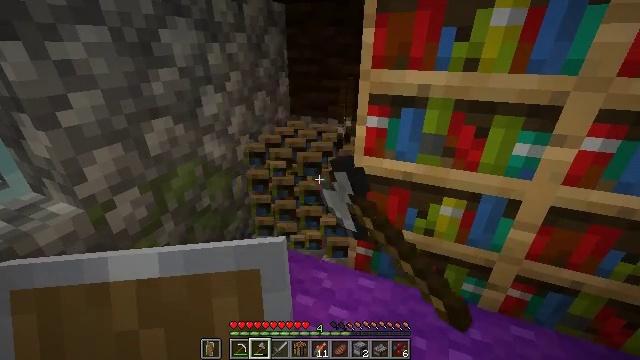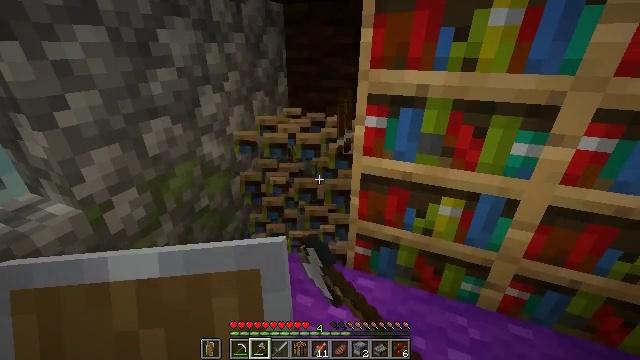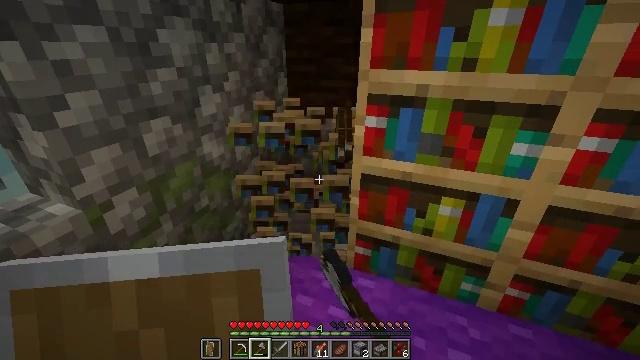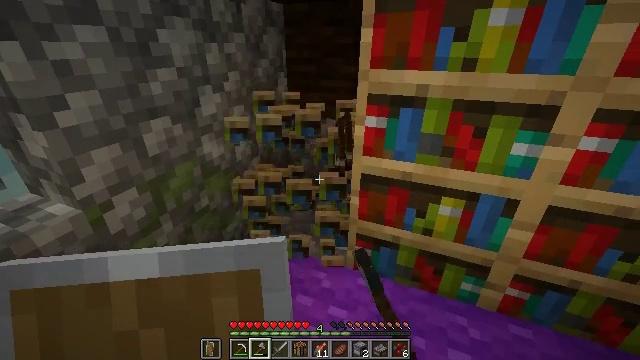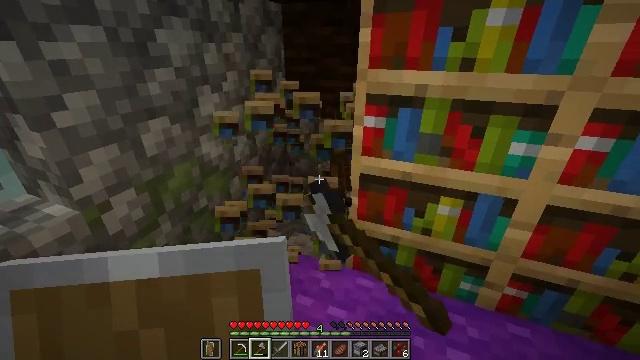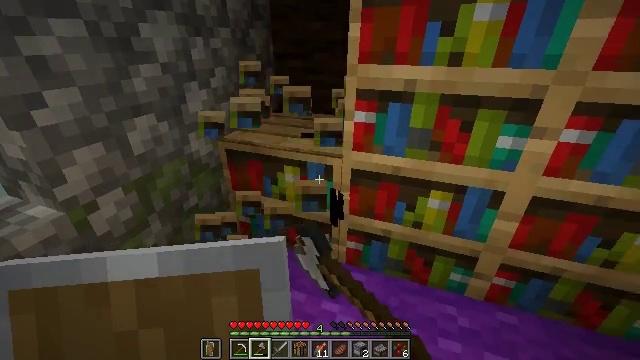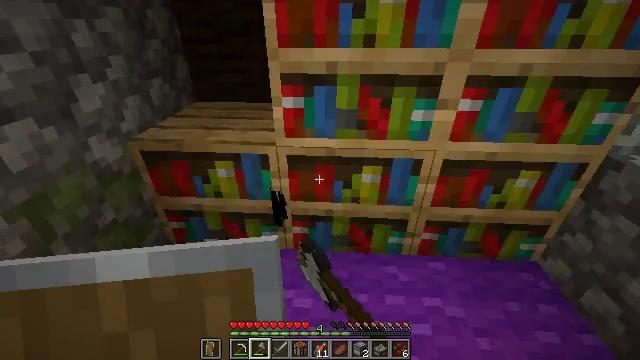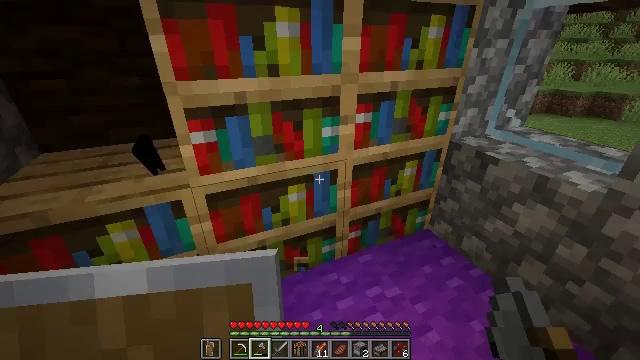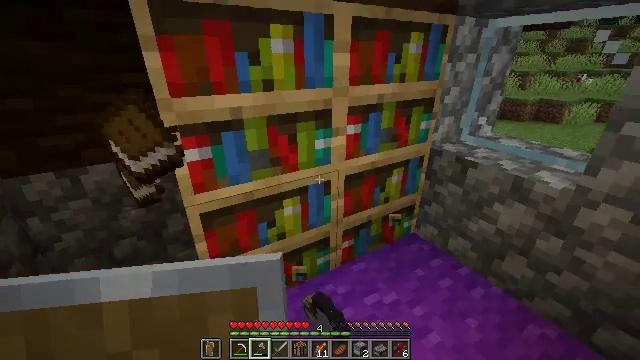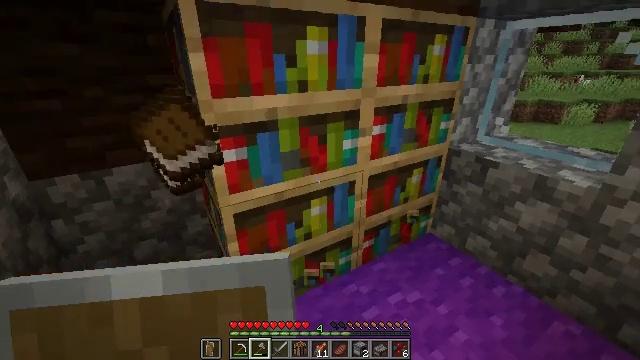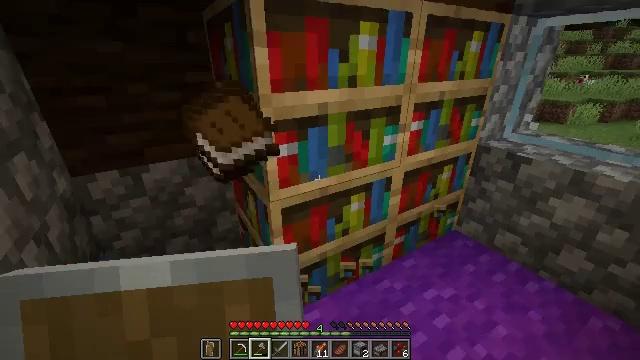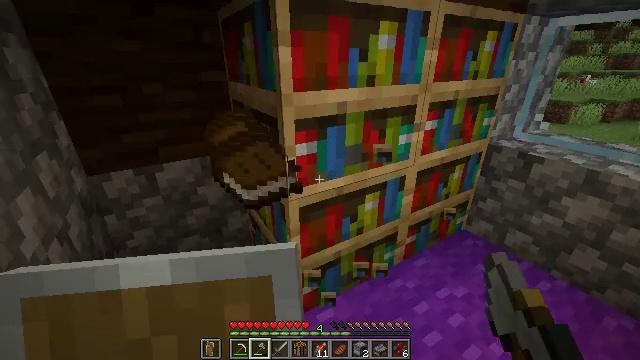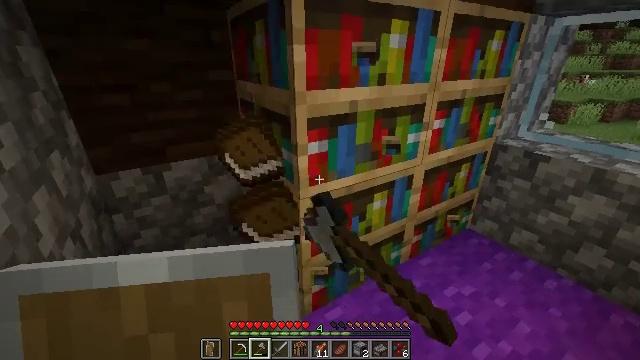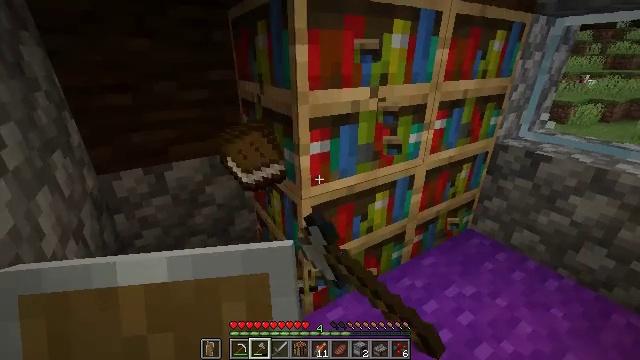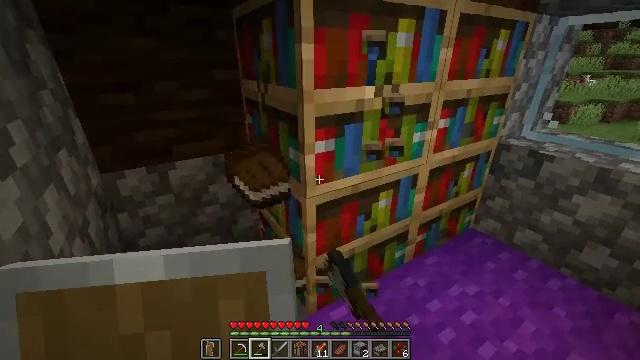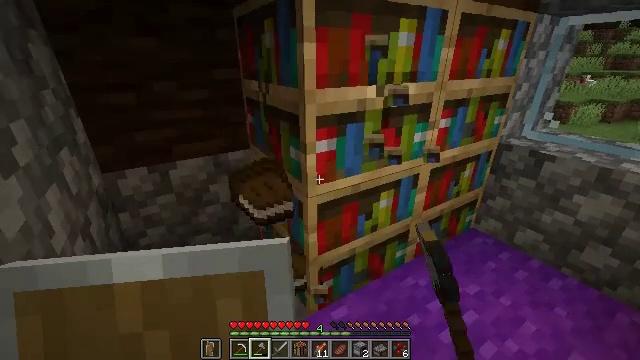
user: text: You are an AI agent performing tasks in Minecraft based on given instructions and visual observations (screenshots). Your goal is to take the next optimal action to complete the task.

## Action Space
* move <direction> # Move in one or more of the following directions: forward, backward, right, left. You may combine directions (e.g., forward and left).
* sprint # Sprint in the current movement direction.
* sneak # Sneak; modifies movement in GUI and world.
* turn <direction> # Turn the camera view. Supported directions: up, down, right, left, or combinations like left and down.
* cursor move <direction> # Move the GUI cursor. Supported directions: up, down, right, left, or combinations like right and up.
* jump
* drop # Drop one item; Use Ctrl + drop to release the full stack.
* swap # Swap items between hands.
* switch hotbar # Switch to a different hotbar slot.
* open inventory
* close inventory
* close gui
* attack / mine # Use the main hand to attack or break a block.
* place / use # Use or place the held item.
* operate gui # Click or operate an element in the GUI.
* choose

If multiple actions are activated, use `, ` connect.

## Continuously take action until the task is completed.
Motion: motion action
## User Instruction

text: Attack the bookshelf to recycle it.
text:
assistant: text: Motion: attack / mine
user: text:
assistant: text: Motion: attack / mine
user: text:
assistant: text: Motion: attack / mine
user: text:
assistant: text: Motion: attack / mine
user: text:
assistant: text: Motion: turn right, attack / mine
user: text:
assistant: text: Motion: move left, turn right and down, attack / mine
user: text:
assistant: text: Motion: move left, turn right and up, attack / mine
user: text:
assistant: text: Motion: move left, turn right and up, attack / mine
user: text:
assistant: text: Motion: move left, attack / mine
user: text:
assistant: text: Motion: move left, attack / mine
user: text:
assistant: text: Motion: attack / mine
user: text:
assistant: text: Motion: attack / mine
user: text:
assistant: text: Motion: attack / mine
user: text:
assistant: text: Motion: attack / mine
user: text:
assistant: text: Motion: attack / mine
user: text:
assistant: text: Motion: attack / mine
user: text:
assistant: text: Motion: turn right, attack / mine
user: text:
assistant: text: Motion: attack / mine
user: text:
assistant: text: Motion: attack / mine
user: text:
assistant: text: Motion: attack / mine
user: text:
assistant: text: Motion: attack / mine
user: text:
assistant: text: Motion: attack / mine
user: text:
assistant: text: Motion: attack / mine
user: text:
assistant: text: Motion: attack / mine
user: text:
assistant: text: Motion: attack / mine
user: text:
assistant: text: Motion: attack / mine
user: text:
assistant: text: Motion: attack / mine
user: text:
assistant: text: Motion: turn right, attack / mine
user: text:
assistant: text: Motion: turn right, attack / mine
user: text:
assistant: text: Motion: turn right and down, attack / mine